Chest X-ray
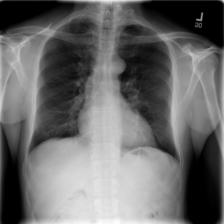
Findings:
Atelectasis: negative
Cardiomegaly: positive
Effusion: positive
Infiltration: negative
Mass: negative
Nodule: negative
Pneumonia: negative
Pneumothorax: negative
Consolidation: negative
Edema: negative
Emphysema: negative
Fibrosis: negative
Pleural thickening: negative
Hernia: negative